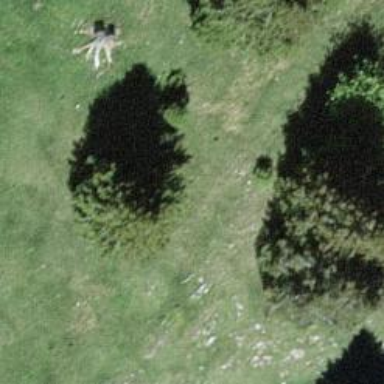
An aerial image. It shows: Needle-leaved tree in natural setting.